Interaction volume radius: 10 \u00c5
Interaction volume height: 25 \u00c5
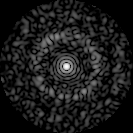
Disorder parameter: 0.8196